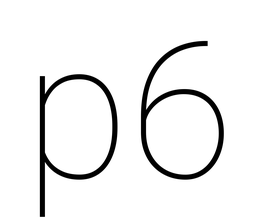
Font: Roboto_Thin